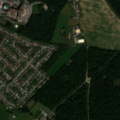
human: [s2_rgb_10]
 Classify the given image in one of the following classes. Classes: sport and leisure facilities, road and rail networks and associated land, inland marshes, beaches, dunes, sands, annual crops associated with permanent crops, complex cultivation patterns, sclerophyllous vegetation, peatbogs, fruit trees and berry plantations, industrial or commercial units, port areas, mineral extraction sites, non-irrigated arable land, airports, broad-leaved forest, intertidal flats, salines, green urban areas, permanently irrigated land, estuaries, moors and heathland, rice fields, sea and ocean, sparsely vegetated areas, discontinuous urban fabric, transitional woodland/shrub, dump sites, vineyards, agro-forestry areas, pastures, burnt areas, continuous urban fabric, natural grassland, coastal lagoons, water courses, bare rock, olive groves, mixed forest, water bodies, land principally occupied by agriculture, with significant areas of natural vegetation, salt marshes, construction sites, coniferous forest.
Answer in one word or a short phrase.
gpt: discontinuous urban fabric, industrial or commercial units, non-irrigated arable land, complex cultivation patterns, broad-leaved forest